Question: I am building a line graph application using Raphael.js and need to draw a line that passes through two points and reach the viewport.
I have uploaded a mockup that shows what I need to achieve:

Any help is appreciated.
Thanks
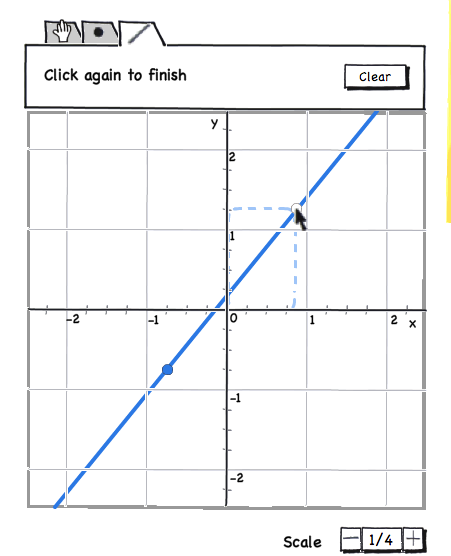
Answer: SVGs and, by extension, Raphael, cannot do infinite lines, but that doesn't mean you can't fake it.
You'll need to to a bit of math.
First, take the two points (start and mouse) and get the <URL> for it.
Once you have that, calculate where it hits the edges of the viewport. (You can do this by setting x or y to the left/right/top/bottom of the viewport and solving for that variable.) Once you know where the line is hitting your viewport's edges, put it back into the line formula to calculate the two points you need to draw between.
Once you have these two points, the rest is easy:
'''
paper.path("M" + point1.x + " " + point1.y + "L" + point2.x + " " + point2.y);
'''